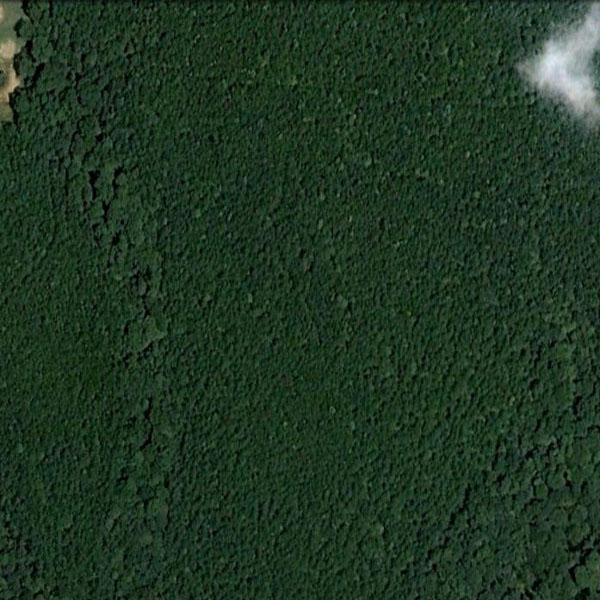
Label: Forest